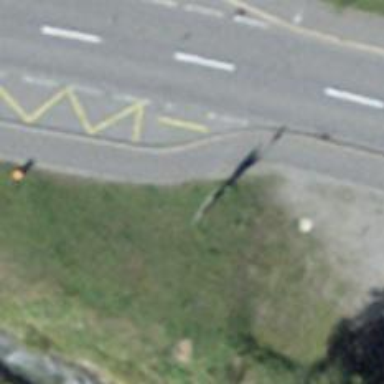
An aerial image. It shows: Bus stop with platform for public transport.